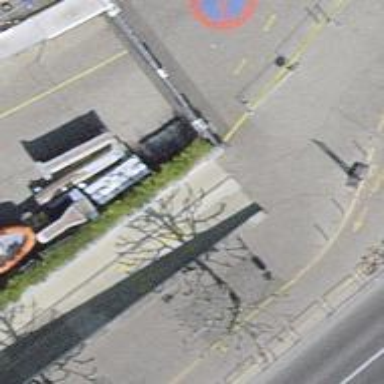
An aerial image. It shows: Asphalt footway.